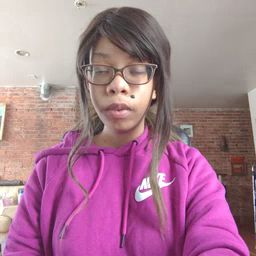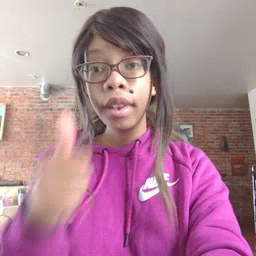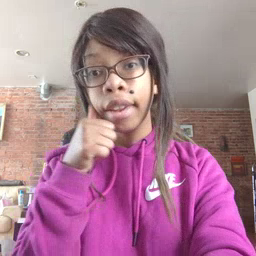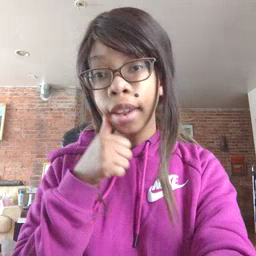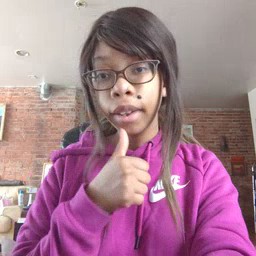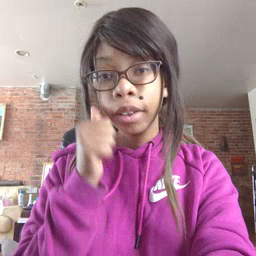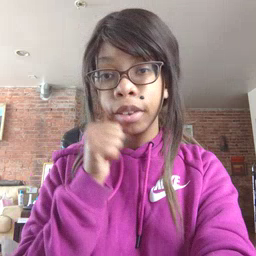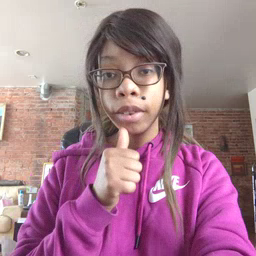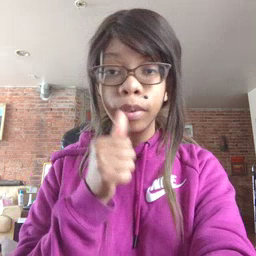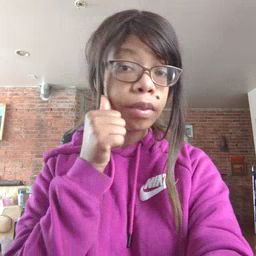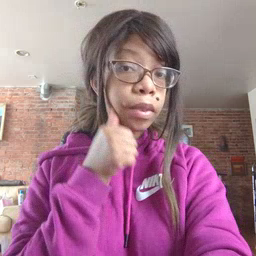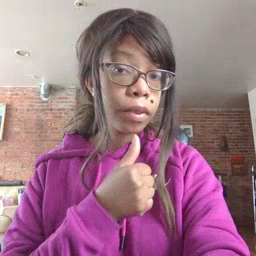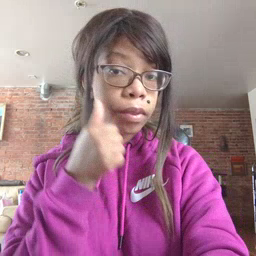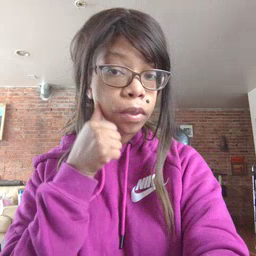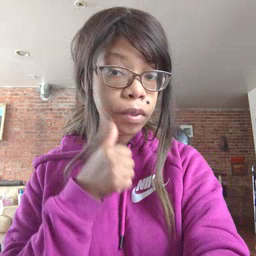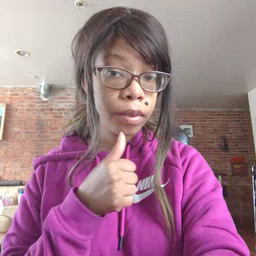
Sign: girl